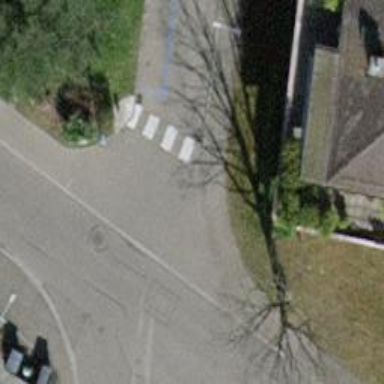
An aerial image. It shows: Unmarked crossing with traffic calming table.